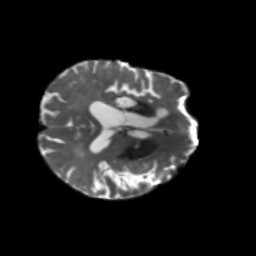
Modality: T2w
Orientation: axial
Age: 75
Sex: female
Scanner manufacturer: siemens
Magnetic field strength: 3 T
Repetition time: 5.25 s
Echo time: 0.08 s